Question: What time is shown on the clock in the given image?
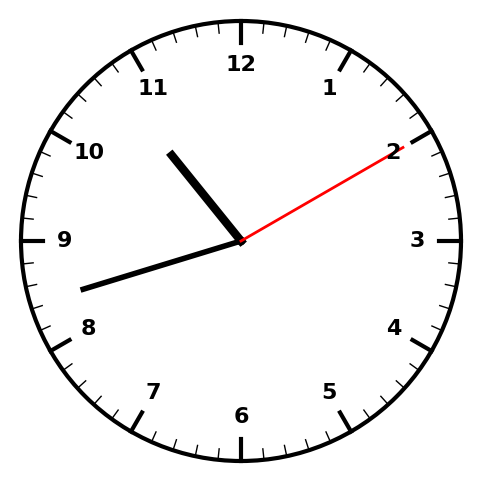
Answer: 10:42:10